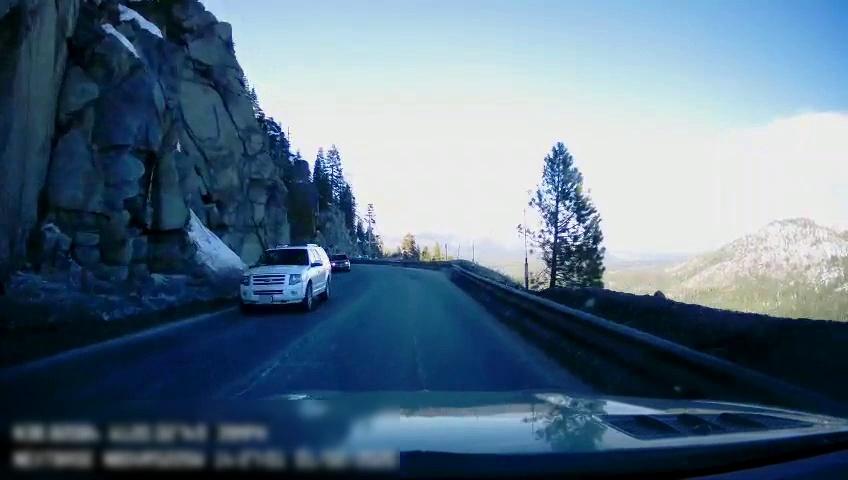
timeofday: Day
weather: Sunny
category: Drivable Space
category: Vehicles | SUV
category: Vehicles | SUV
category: Lanes | Opposite Lane